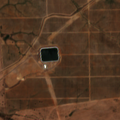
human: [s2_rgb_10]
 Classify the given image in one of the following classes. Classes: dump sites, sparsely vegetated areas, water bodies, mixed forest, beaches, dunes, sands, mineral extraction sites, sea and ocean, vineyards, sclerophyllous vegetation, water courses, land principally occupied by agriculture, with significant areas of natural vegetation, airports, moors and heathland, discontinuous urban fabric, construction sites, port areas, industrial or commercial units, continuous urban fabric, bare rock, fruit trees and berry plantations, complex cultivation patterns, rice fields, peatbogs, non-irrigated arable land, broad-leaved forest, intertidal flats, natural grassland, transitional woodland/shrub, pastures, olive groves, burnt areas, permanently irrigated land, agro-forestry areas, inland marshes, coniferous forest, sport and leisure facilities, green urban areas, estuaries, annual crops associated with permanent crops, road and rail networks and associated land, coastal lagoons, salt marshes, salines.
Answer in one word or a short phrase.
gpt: non-irrigated arable land, olive groves, transitional woodland/shrub